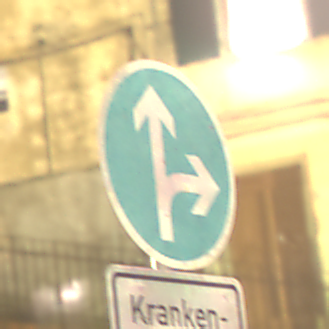
Verkehrszeichen: VorgeschriebeneFahrtrichtungGeradeausOderRechts
Zusatzzeichen unten: BesondereFahrzeugeUndTransportgueter4
Umgebung: Outdoor, Urban
Tageszeit: Night
Wetter: PartlyCloudy
Licht: Artificial
Jahreszeit: NotSpecified
Kontrast: HighContrast